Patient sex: F
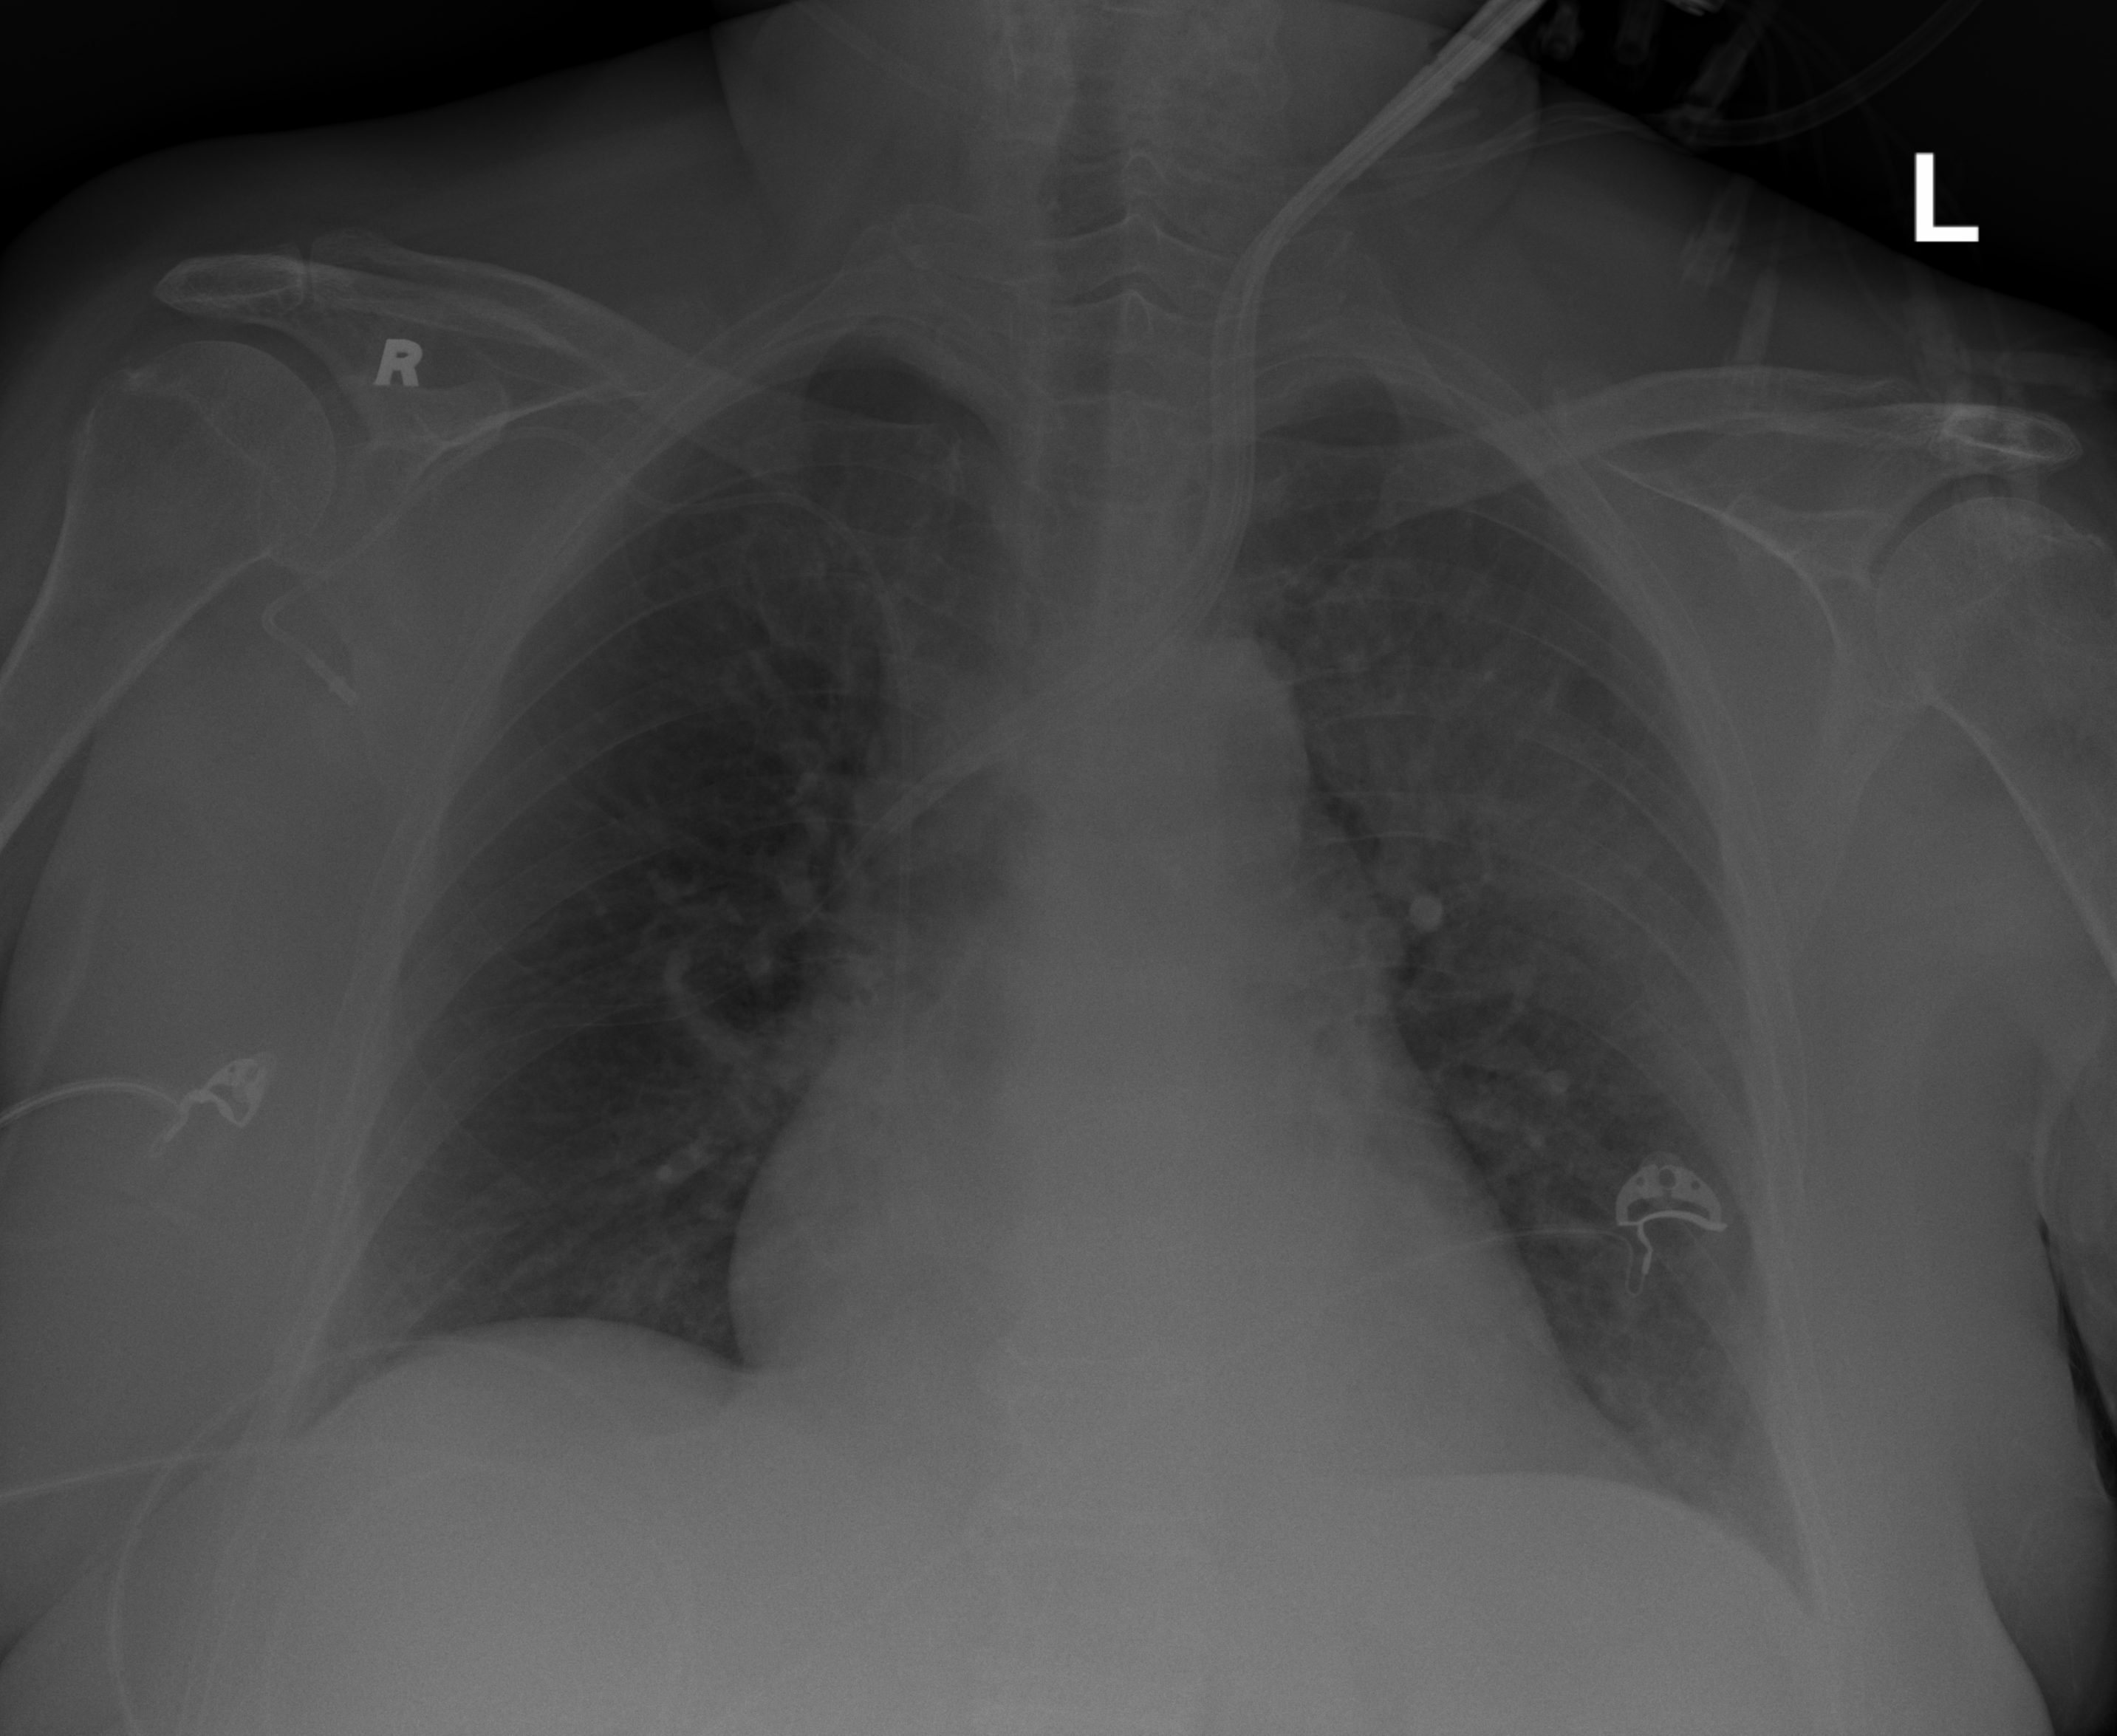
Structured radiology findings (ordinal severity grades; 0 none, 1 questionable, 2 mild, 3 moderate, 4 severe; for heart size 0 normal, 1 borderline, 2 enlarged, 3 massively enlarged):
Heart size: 1
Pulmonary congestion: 2
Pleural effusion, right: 0
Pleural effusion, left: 0
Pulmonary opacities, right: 0
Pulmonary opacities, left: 0
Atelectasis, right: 0
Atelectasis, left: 0